Aerial crown-view tile of a tropical tree (Barro Colorado Island, Panama), acquired 20241014:
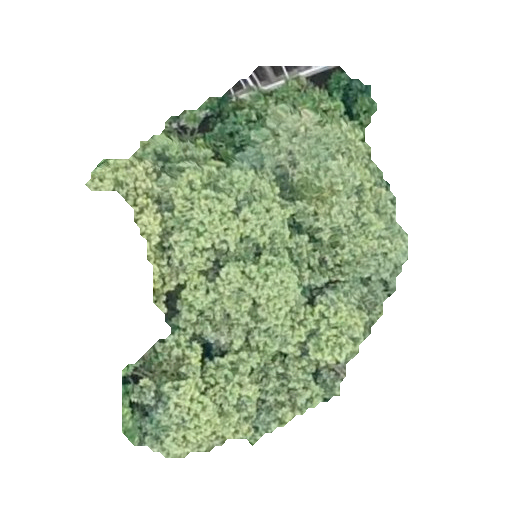
Species: Luehea seemannii
GBIF accepted scientific name: Luehea seemannii
Crown area: 126.43 m²